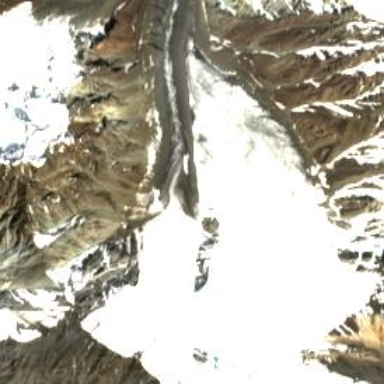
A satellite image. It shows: Majestic glacier in the distance.